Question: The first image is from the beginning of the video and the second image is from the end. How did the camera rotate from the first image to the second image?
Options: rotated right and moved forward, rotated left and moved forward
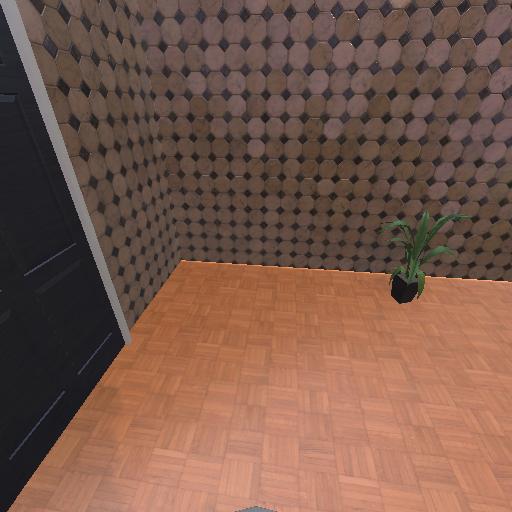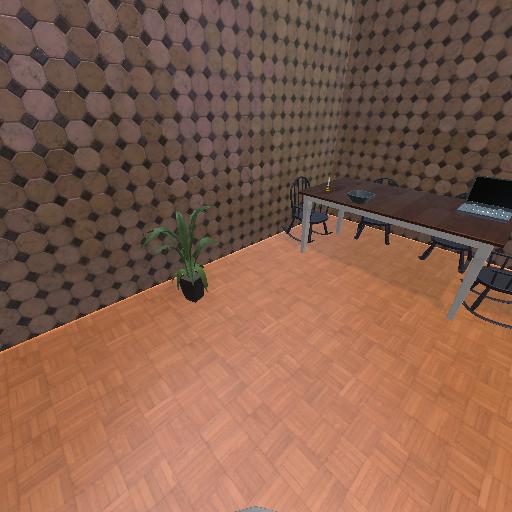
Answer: rotated right and moved forward